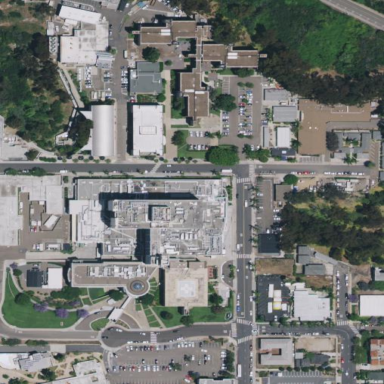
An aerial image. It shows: Hospital providing healthcare services.